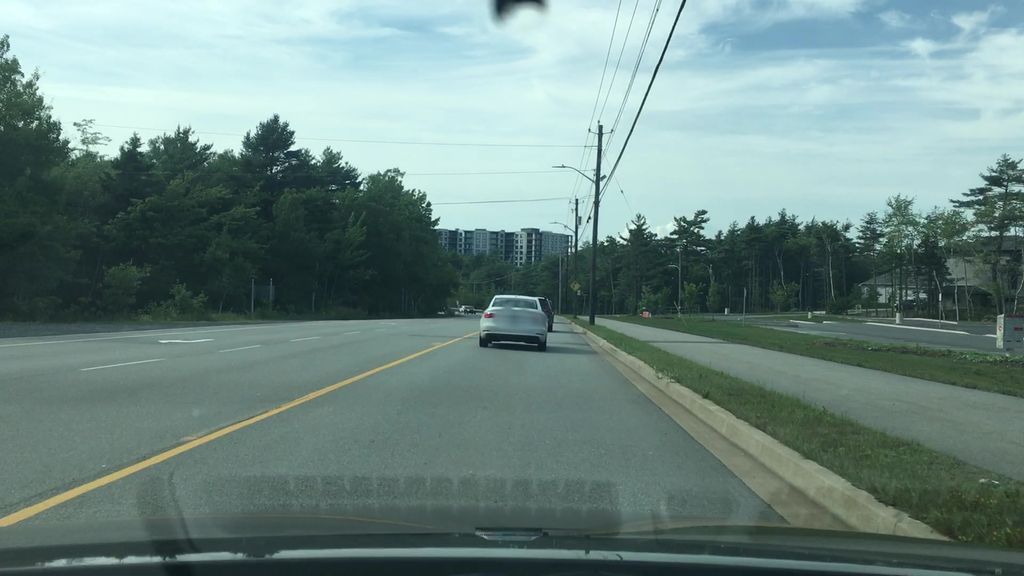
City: halifax